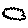
Label: cloud